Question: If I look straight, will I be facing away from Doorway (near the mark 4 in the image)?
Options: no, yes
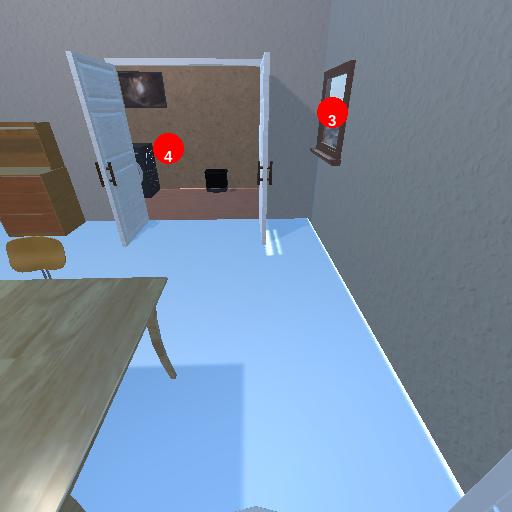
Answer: no